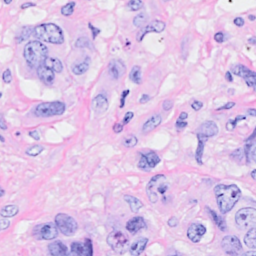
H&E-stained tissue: Breast